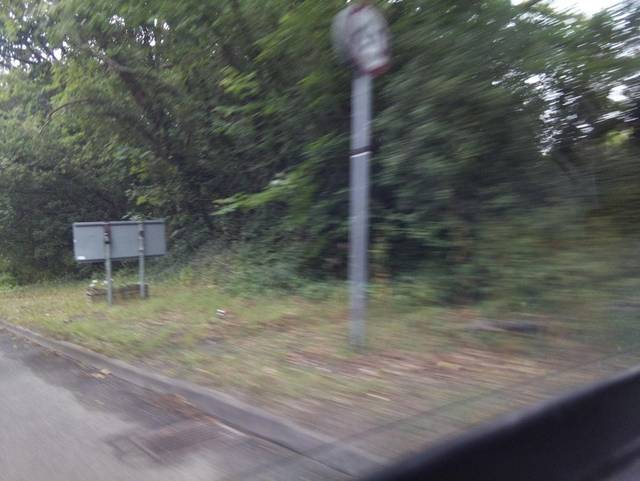
Region: United Kingdom
Coordinates: 51.011, -0.9247